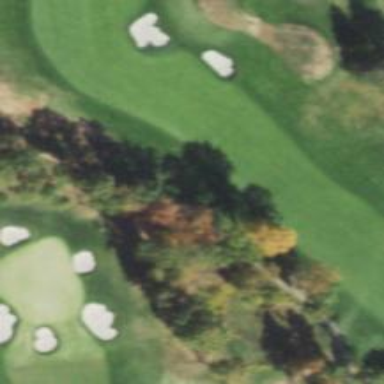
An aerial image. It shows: Pathway for golfing.